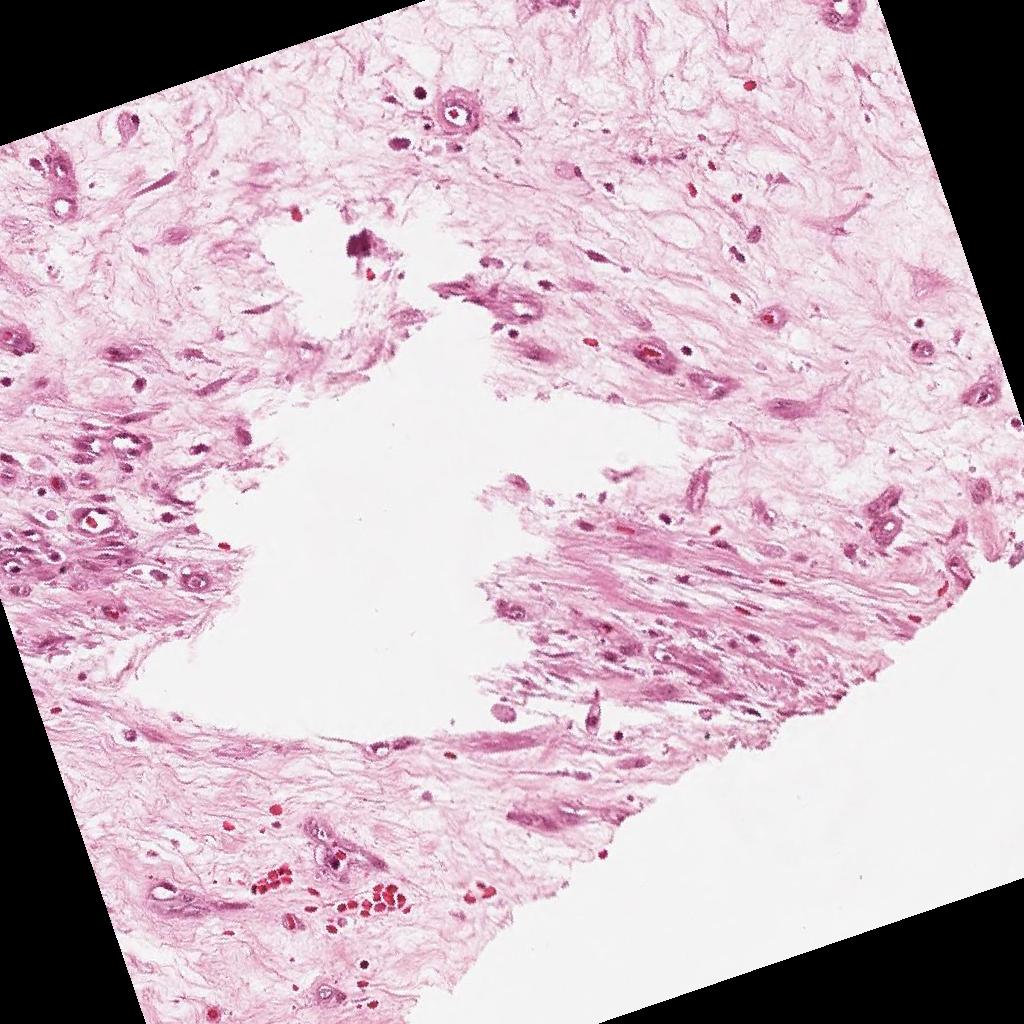
Label: Non-Tumor